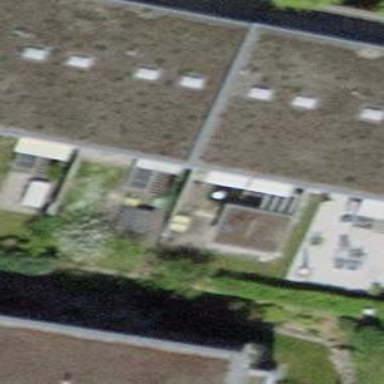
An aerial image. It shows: Building.